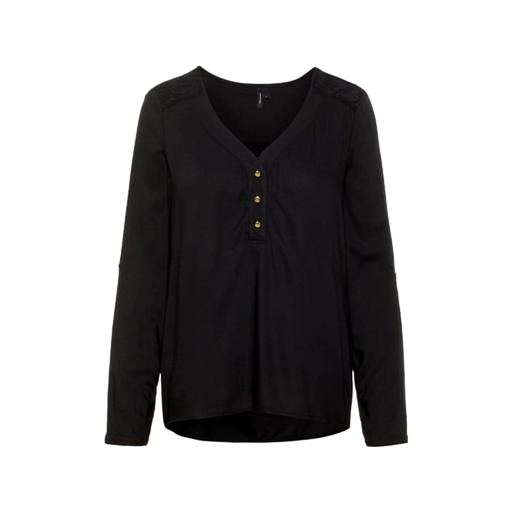
black nly half button shirt, black mixed media roll sleeve shirt, black henley blouse, white background